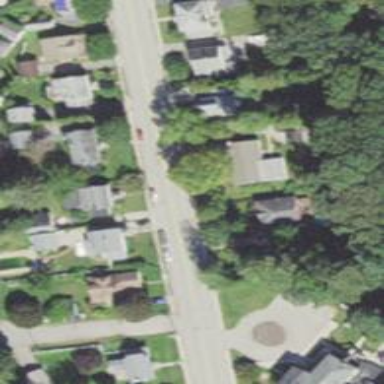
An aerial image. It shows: Residential driveway used as service road.